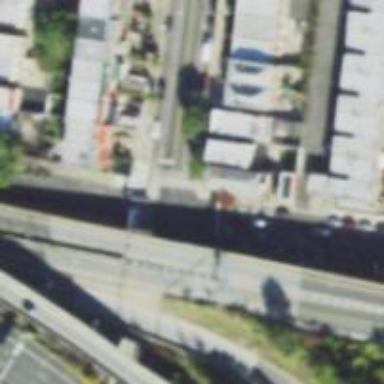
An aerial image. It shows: Crossing on cycleway.